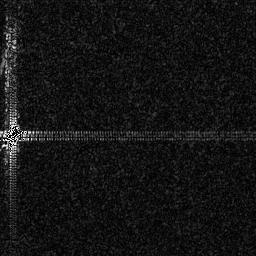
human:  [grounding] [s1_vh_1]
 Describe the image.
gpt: In the satellite image, there is  <ref>1 small ship </ref> <box>[[1, 48, 8, 57, 0]]</box> located at left.